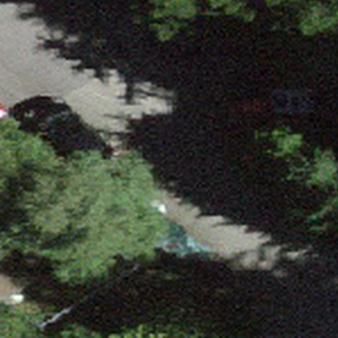
Label: other